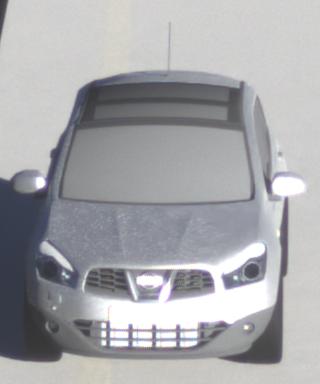
Make: Nissan
Model: Qashqai 1.6
Detailed model: Qashqai (J10)
Model produced from: 2010/03
Model produced until: 2010/08
Doors: 5
Color: white
Road condition: dry road
Daytime: sunrise or sunset
Contrast: high contrast